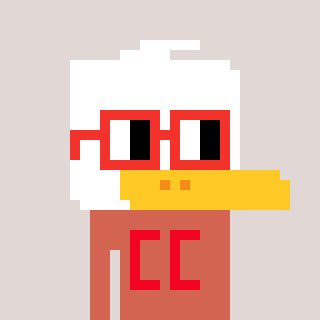
a pixel art character with square red glasses, a duck-shaped head and a peachy-colored body on a warm background